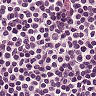
Metastatic tissue present: no